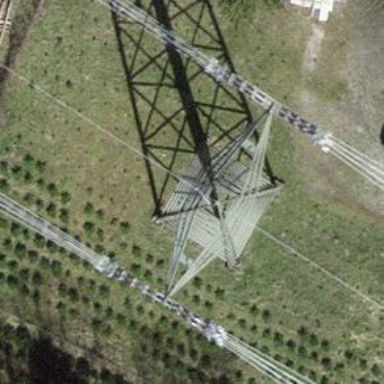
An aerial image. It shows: Power line in the image.